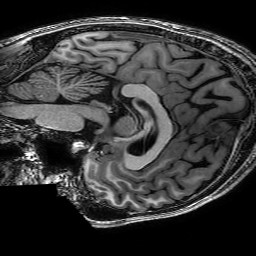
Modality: T1w
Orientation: sagittal
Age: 27
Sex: male
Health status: healthy